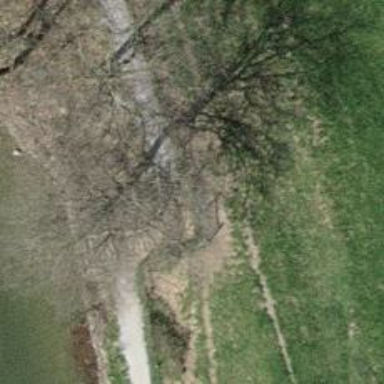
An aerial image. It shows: Set of steps with unpaved surface. The trail visibility is excellent and good.